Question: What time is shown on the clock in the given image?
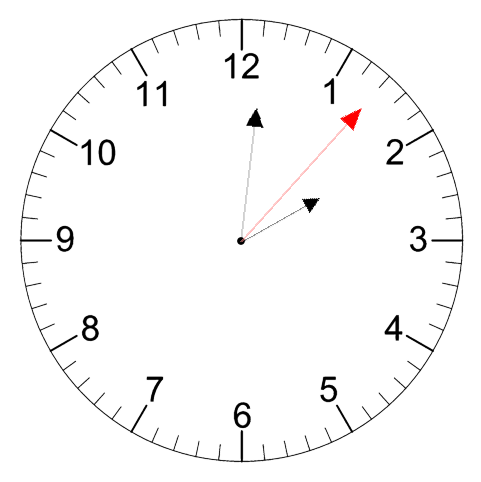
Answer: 02:01:07